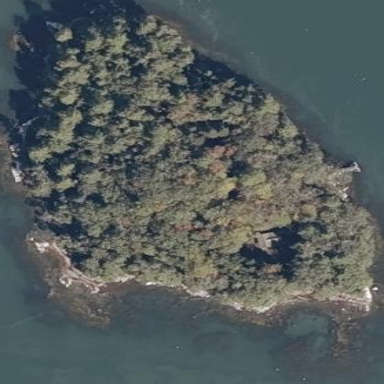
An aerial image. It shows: Islet located along the natural coastline.